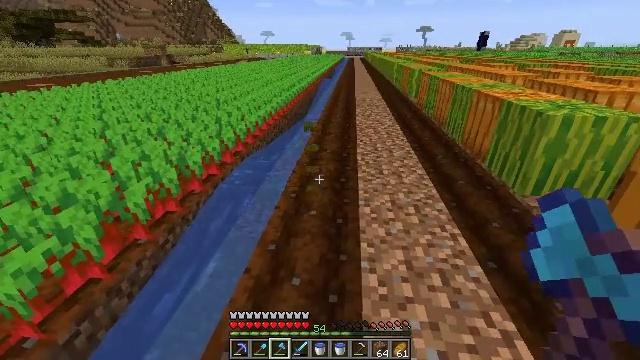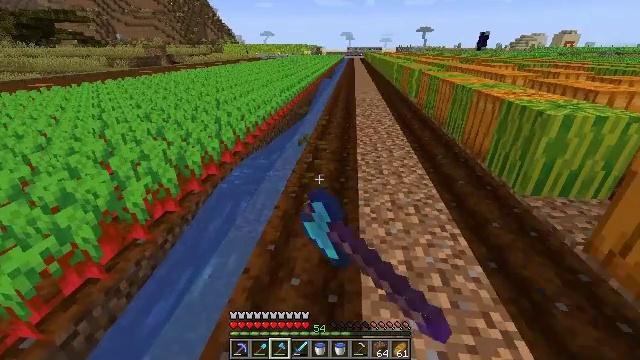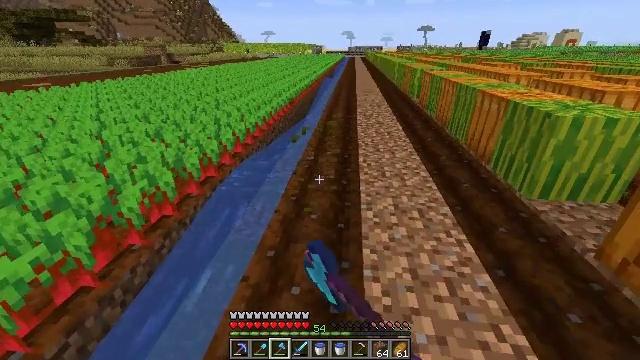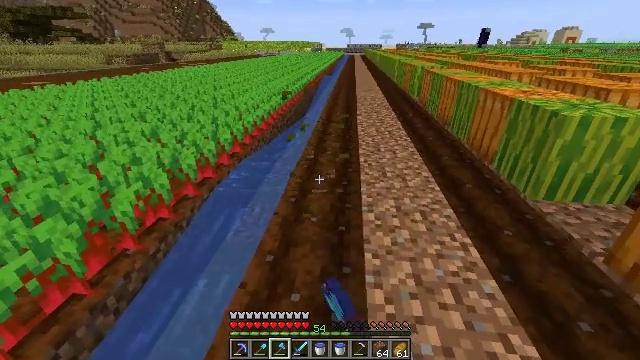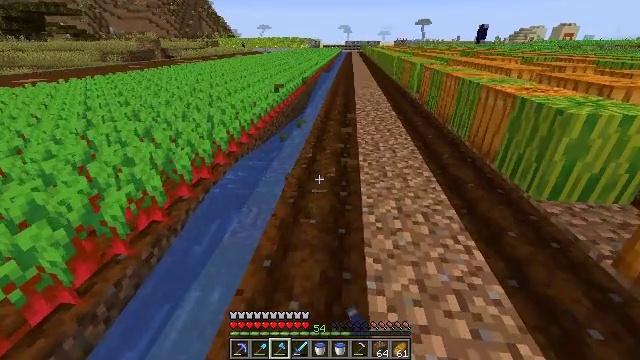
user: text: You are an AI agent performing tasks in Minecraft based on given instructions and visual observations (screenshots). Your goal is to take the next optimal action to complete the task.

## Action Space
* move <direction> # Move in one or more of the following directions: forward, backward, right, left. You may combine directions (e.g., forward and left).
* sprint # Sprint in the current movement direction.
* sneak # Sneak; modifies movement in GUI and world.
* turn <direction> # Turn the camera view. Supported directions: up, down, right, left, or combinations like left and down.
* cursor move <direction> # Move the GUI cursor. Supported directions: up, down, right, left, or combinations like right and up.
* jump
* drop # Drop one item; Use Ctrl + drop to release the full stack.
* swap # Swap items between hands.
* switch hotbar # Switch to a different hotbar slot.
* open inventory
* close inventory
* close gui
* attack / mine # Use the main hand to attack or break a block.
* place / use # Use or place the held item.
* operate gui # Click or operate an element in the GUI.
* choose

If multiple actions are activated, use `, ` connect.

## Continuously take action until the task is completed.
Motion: motion action
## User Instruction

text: Harvest the pumpkin stem by left-clicking.
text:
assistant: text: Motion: attack / mine
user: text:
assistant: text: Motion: move forward, attack / mine
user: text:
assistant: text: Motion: move forward
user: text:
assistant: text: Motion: move forward
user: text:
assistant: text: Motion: no_op